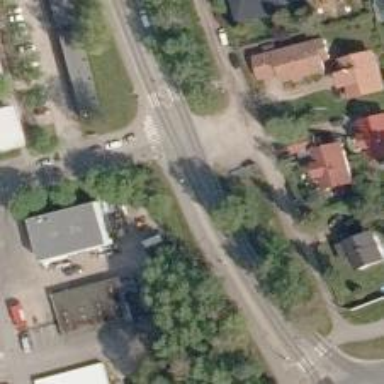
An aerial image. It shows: Road with "give way" sign.